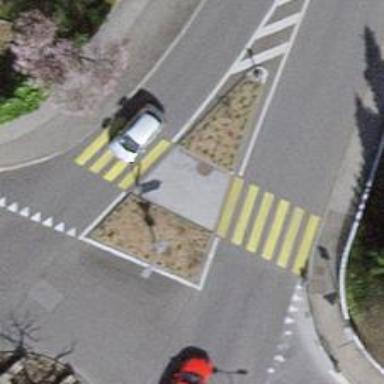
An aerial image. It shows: Marked zebra crossing with island.